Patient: sex M, age 40
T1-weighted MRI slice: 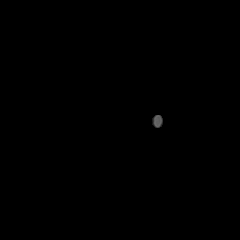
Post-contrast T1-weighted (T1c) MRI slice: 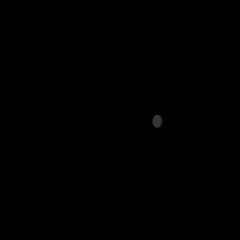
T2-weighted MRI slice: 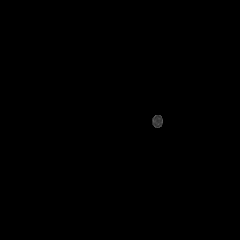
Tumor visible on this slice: no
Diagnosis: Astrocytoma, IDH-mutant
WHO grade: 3